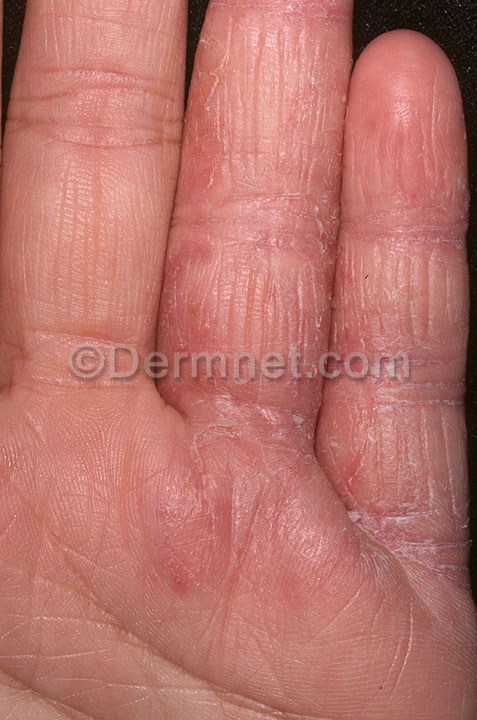
Disease: Eczema Photos